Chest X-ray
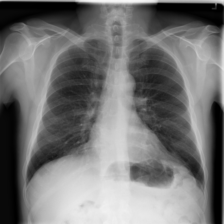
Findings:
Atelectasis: negative
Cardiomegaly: negative
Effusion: negative
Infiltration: negative
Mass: negative
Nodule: negative
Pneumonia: negative
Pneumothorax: negative
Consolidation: negative
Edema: negative
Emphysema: negative
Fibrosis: negative
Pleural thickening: negative
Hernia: negative